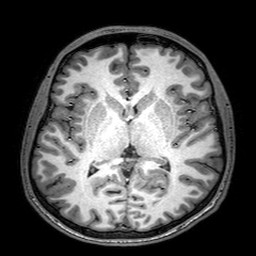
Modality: T1w
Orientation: coronal
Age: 20
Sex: male
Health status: healthy
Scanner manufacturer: philips
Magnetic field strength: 3 T